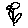
Label: flower